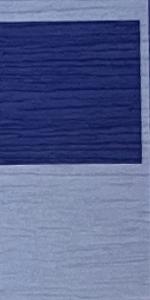
Label: Empty